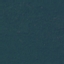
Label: Forest